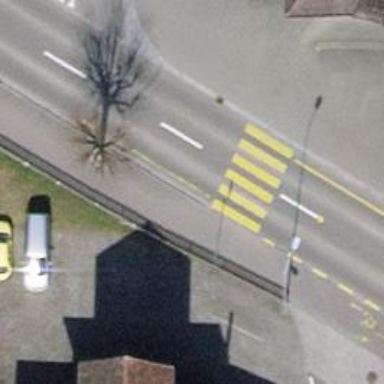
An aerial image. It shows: Uncontrolled crossing on the road.